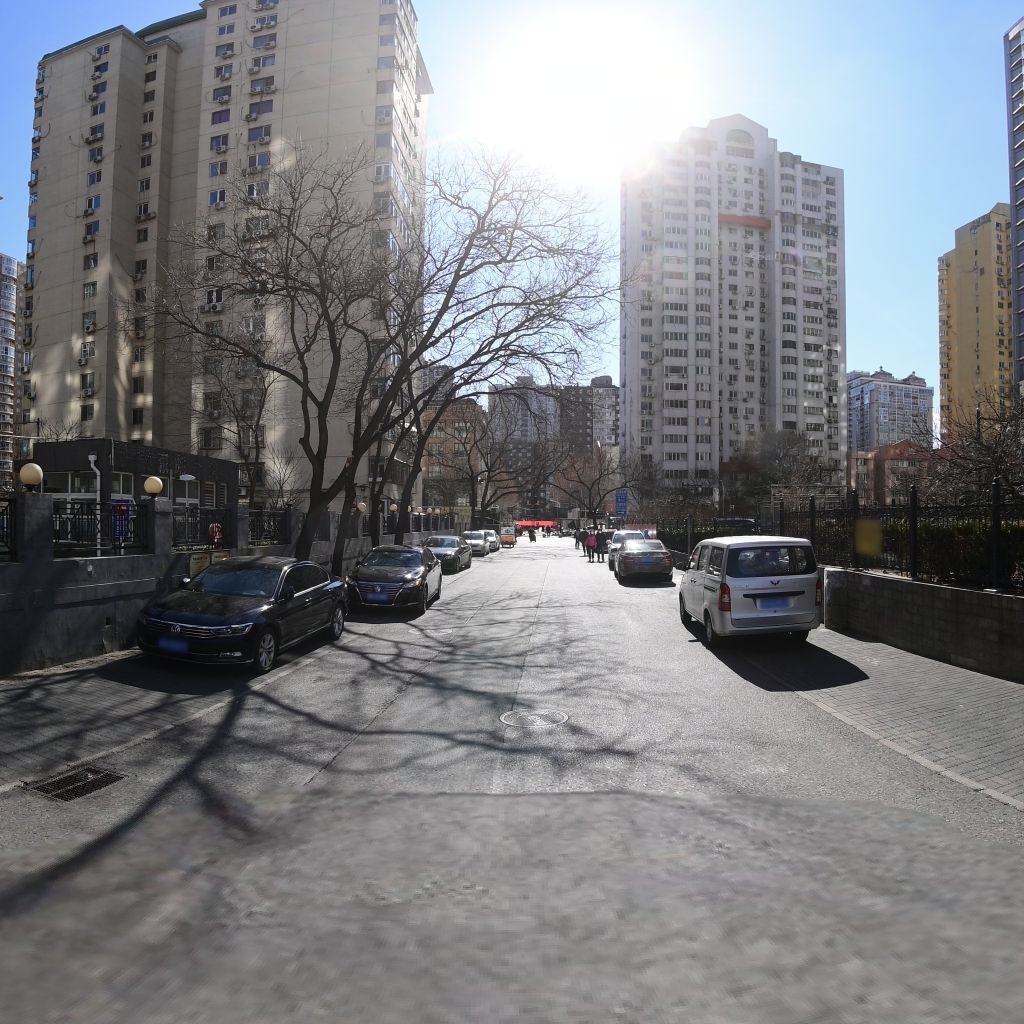
Region: Xicheng
Road damage annotations: longitudinal crack, longitudinal crack, manhole cover